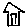
Label: house